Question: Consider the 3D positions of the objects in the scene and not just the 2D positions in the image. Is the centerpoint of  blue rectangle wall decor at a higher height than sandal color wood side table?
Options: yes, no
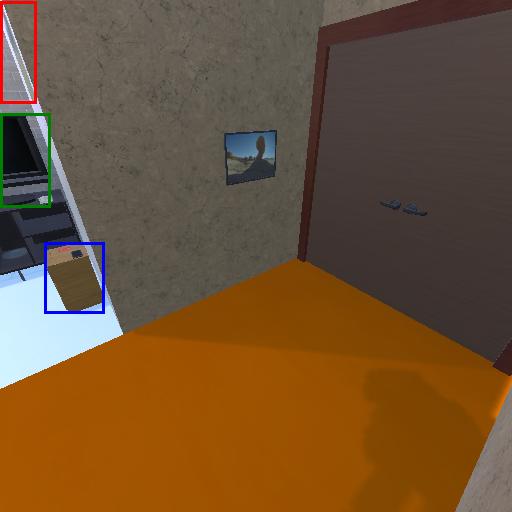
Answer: yes